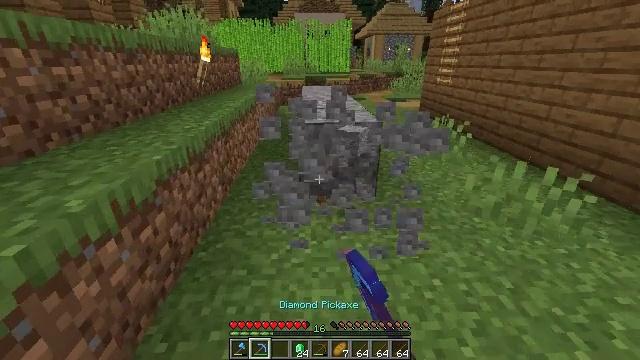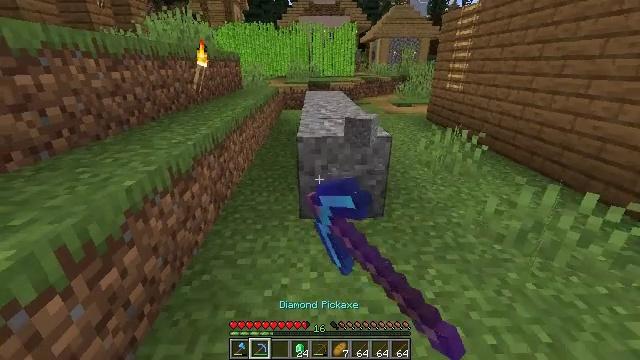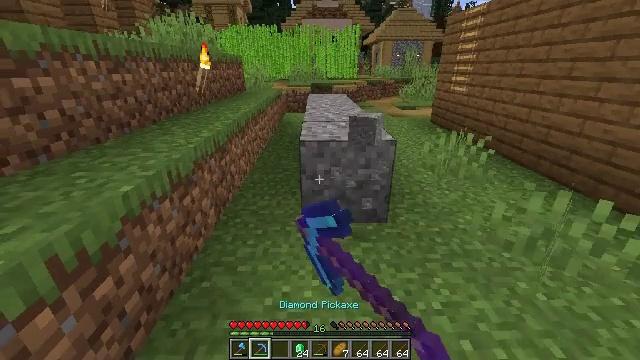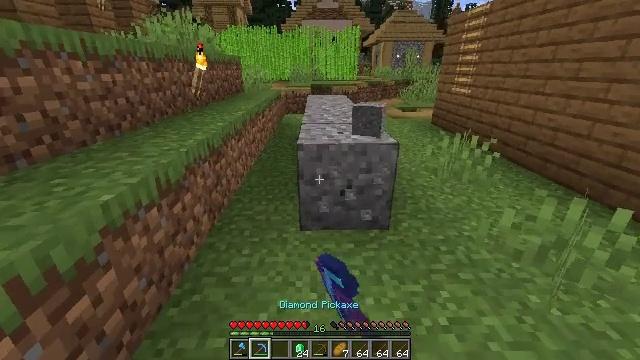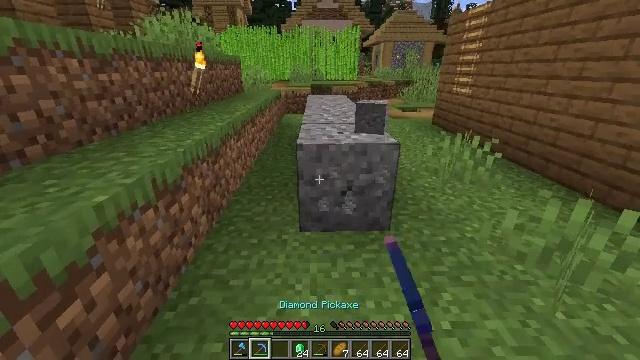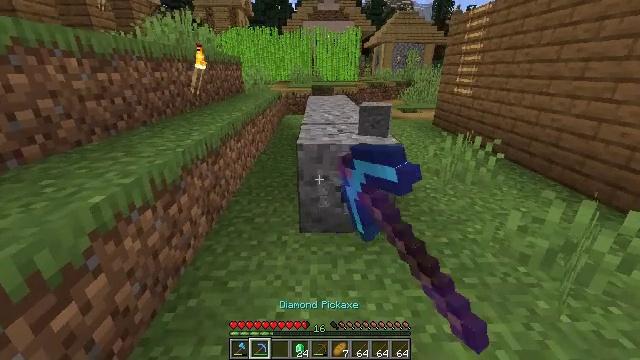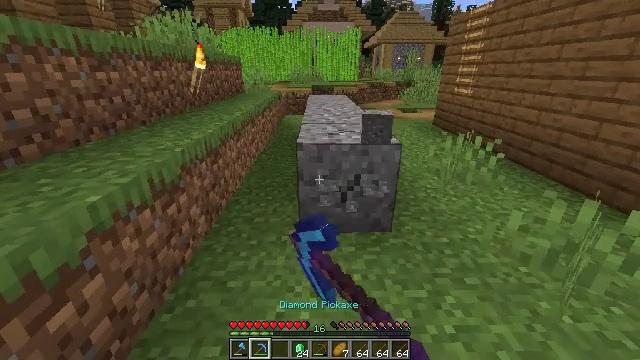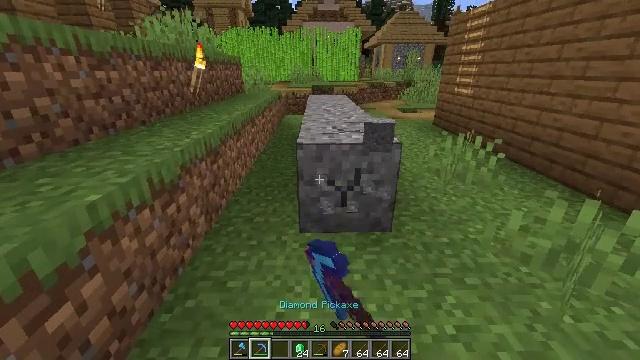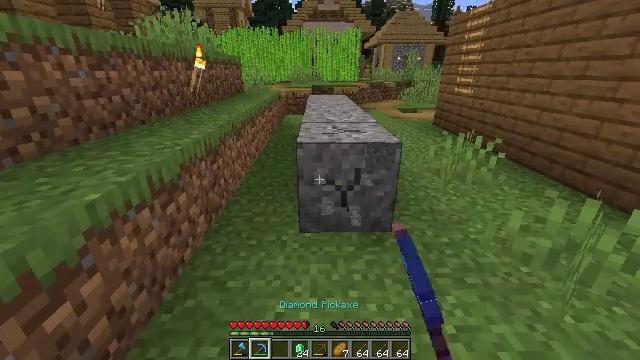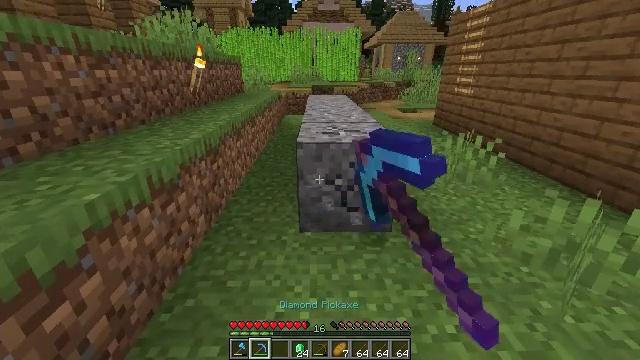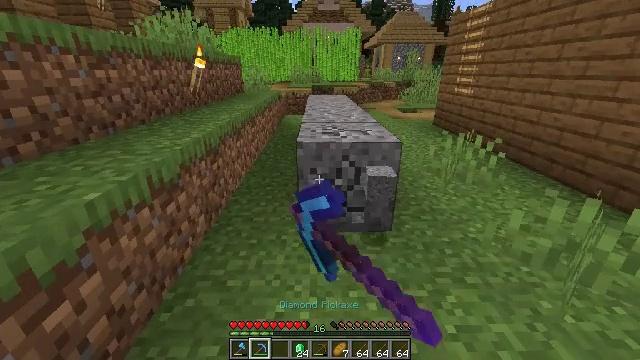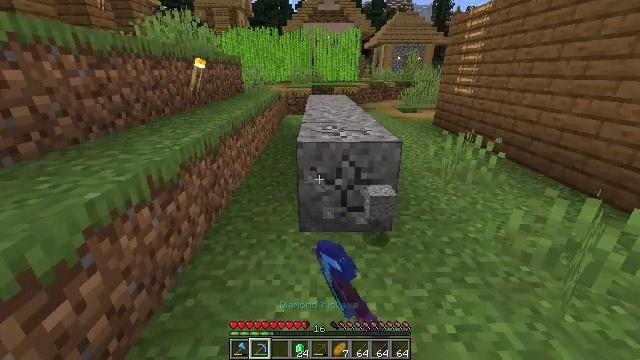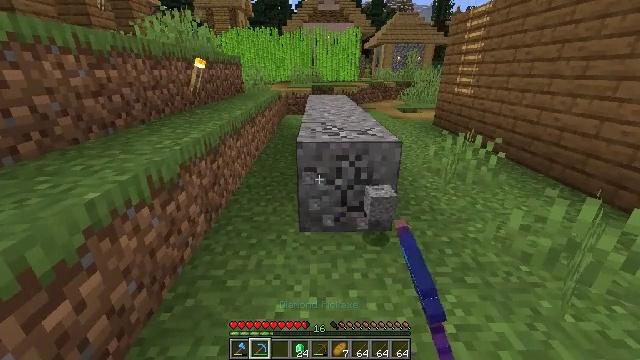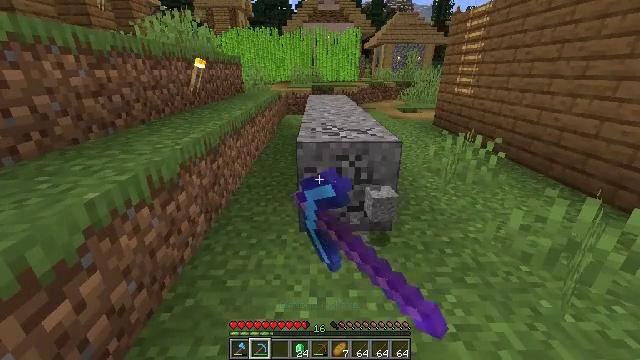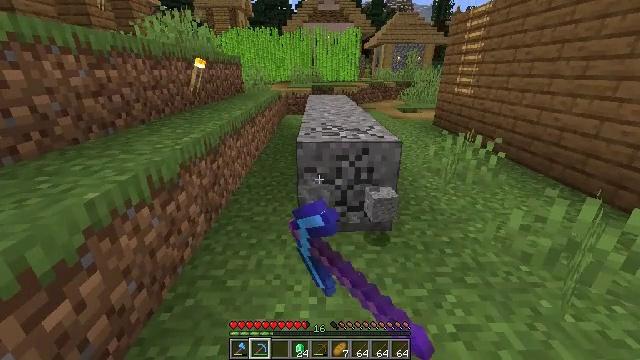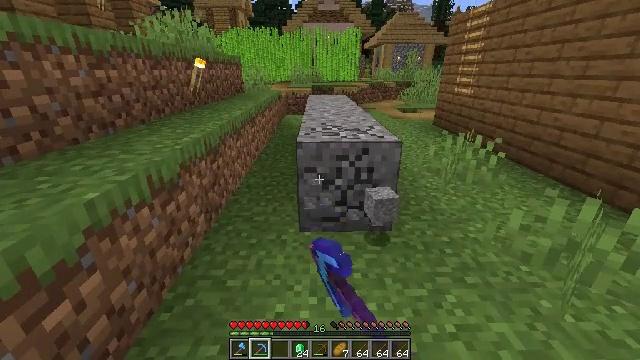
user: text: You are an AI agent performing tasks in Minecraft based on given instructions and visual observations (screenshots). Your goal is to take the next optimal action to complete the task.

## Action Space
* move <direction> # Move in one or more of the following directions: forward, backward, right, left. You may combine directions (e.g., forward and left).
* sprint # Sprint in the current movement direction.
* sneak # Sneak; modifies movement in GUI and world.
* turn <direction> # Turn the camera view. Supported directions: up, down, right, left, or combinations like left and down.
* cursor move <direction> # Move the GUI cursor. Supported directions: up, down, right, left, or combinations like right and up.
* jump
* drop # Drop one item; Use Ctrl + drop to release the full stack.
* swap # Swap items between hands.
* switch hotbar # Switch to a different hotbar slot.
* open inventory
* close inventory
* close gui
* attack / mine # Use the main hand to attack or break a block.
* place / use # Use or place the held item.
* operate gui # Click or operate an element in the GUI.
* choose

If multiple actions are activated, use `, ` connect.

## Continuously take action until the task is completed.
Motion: motion action
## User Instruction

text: Dig through gravel to clear a path.
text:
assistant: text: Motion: move forward, attack / mine
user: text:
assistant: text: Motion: attack / mine
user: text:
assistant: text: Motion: attack / mine
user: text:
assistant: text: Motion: attack / mine
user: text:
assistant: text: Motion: attack / mine
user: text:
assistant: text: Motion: attack / mine
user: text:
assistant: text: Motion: attack / mine
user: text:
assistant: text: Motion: attack / mine
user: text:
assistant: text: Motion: attack / mine
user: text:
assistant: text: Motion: attack / mine
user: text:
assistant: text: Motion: attack / mine
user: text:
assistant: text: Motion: attack / mine
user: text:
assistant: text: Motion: attack / mine
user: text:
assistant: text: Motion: attack / mine
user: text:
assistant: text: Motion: attack / mine
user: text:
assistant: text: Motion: attack / mine
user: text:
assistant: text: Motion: attack / mine
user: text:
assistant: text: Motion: attack / mine
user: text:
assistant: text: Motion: move forward, attack / mine
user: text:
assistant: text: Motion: move forward, attack / mine
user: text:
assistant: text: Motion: move forward, attack / mine
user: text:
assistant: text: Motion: move forward, attack / mine
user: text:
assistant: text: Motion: move forward, attack / mine
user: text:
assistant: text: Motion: attack / mine
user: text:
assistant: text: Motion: attack / mine
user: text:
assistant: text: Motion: attack / mine
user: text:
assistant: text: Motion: attack / mine
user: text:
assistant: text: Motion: attack / mine
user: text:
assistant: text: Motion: attack / mine
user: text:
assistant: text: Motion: attack / mine